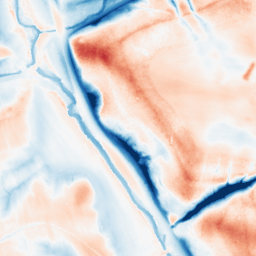
Category: trend_removal
Decomposition family: local_polynomial
Decomposition parameters: window_size: 51
degree: 2
Upsampling method: quadratic
Upsampling parameters: scale: 4
Upsampling scale: 4